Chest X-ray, PA view. Patient: 39 years old, sex F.
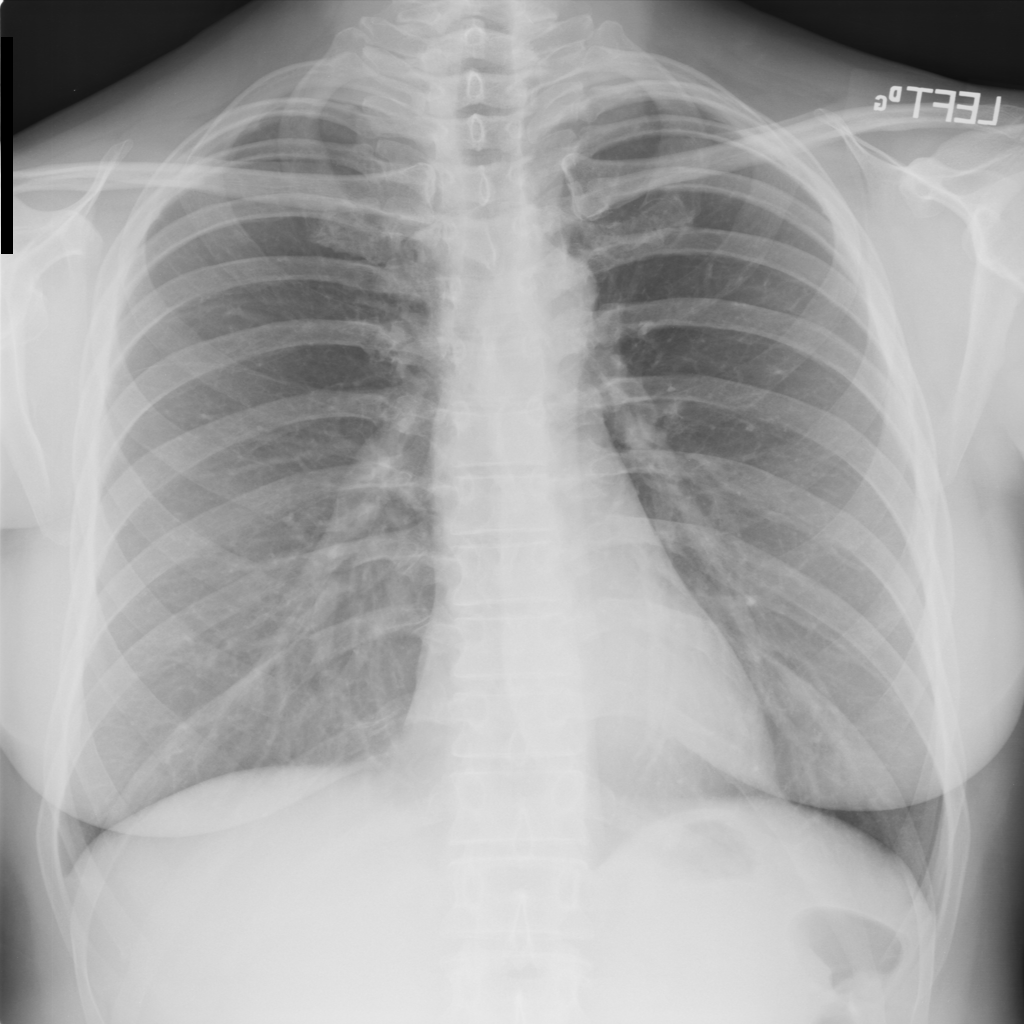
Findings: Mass